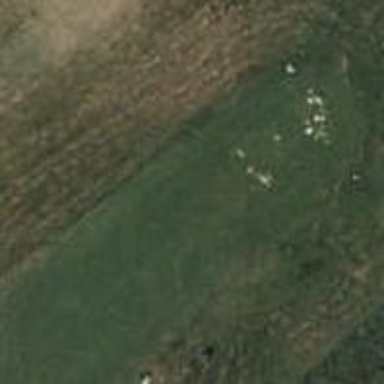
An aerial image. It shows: Golf tee area covered with grass.